Question: I have some data organized in the longitudinal format, i.e.
'''
id <- c(1,1,1,1,2,2,2,2,3,3,3,3,4,4,4,4)
time=rep(c(1990, 1995, 2000,2005), 4)
w = runif(16, min=0, max=1)
u = runif(16, min=0, max=0.5)
dat <- cbind(id,time,w,u)
dat
id time w u
1 1990 <PHONE> <PHONE>
1 1995 <PHONE> <PHONE>
1 2000 <PHONE> <PHONE>
1 2005 <PHONE> <PHONE>
2 1990 <PHONE> <PHONE>
2 1995 <PHONE> <PHONE>
2 2000 <PHONE> <PHONE>
2 2005 <PHONE> <PHONE>
3 1990 <PHONE> <PHONE>
3 1995 <PHONE> <PHONE>
3 2000 <PHONE> <PHONE>
3 2005 <PHONE> <PHONE>
4 1990 <PHONE> <PHONE>
4 1995 <PHONE> <PHONE>
4 2000 <PHONE> <PHONE>
4 2005 <PHONE> <PHONE>
'''
I need to compute 'B' as follows

where t and s refers to time. I tried for a loop using two indexes 'i' and 'j'but I got no output. Then i tried differently, such as
'''
B.small = list()
for (r in c(1975, 1980, 1985, 1990, 1995, 2000, 2005, 2010)){
B.small = (set$w[set$year ==r, ]%*% t(set$w)%*%set$u[set$year ==r, ]*set$u)/n
}
B = sum(B.Small)/n
Error in set$u[set$year == r, ] : incorrect number of dimensions
'''
'B'must be a scalar. I guess there must be an alternative, also without using a loop
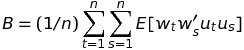
Answer: Maybe I didn't understand your formula enough and for sure there could be a better way to do it, but I'd try:
'''
#split the matrix by year
splitDT<-split(as.data.frame(dat[,3:4]),dat[,2])
#build any combinations of indices of year
indices<-expand.grid(1:length(splitDT),1:length(splitDT))
#evaluate the mean of each combination and put in a matrix
res<-matrix(mapply(function(x,y) mean(splitDT[[x]]$u*splitDT[[y]]$u*splitDT[[x]]$w*splitDT[[y]]$w),
indices[,1],indices[,2]),
ncol=length(splitDT))
#get the result
sum(res)/ncol(res)
'''